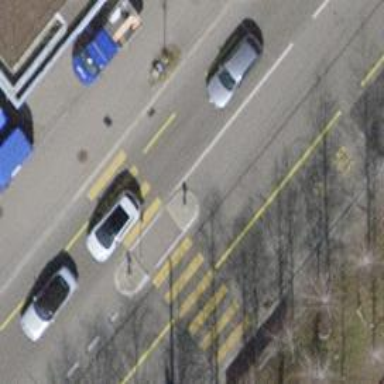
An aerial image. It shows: Marked road crossing with pedestrian island.